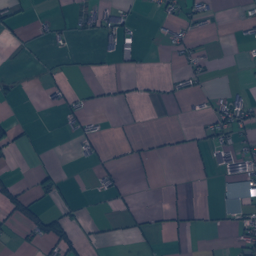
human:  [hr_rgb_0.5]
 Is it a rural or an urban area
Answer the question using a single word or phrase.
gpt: rural

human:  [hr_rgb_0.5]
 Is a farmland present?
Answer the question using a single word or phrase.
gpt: yes

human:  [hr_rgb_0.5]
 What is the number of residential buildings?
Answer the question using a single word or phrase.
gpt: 255

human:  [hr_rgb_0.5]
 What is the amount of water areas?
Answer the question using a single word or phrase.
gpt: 13

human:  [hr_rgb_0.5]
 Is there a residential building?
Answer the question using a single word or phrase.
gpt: yes

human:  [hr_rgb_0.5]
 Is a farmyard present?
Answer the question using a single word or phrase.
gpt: yes

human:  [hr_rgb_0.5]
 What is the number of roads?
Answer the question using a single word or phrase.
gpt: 58

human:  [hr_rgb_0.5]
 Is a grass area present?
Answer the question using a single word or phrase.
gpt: yes

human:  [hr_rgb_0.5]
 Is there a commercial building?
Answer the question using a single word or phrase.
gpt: yes

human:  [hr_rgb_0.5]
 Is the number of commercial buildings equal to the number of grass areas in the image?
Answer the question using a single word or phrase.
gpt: no

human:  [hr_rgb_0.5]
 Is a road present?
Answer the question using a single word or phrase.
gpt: yes

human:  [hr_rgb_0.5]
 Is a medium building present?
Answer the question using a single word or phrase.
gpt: yes

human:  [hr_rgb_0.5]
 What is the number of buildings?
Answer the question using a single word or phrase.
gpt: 267

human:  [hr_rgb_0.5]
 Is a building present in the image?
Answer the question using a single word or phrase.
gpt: yes

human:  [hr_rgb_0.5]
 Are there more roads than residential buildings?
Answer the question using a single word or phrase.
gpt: no

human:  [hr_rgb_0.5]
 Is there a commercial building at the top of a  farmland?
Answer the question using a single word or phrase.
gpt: yes

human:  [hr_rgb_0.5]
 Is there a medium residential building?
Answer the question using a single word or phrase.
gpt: yes

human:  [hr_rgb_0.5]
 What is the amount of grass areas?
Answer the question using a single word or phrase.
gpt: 127

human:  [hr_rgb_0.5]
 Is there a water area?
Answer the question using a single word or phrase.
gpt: yes

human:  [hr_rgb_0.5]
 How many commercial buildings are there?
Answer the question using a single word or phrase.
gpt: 9

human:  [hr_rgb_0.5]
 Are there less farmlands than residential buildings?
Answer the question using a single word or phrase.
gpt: yes

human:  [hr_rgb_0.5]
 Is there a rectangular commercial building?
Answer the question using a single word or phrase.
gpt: yes

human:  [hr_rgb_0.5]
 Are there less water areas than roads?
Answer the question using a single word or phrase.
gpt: yes

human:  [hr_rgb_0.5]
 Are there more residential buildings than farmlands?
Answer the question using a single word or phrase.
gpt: yes

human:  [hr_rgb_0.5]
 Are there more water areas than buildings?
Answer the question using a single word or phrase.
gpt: no

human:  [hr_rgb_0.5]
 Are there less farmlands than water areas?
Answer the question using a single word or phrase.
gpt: no

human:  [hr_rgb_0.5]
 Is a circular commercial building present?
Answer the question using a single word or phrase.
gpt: no

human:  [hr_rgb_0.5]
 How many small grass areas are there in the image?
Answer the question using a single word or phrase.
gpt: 18

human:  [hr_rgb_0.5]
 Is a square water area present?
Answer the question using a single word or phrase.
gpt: no

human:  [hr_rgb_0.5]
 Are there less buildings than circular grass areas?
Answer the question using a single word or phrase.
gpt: no

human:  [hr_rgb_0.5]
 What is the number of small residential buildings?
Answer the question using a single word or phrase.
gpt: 222

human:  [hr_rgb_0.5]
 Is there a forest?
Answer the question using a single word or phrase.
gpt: yes

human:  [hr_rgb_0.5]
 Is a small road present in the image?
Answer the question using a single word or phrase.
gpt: yes

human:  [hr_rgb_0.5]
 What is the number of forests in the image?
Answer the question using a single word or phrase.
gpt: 61

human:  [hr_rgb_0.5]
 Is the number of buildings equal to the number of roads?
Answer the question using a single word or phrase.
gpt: no

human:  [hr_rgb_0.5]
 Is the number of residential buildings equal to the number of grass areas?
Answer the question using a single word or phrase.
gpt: no

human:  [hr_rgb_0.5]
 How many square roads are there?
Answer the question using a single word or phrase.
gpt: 0

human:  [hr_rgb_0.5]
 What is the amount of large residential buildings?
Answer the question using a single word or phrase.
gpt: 9

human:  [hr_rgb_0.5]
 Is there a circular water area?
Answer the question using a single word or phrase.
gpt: no

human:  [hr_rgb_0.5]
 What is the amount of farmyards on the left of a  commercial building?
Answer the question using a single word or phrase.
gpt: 10

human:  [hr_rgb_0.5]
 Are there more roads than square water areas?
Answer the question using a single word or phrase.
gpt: yes

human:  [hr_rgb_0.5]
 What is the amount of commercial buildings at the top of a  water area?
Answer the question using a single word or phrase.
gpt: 9

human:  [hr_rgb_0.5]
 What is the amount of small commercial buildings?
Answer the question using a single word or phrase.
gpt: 6

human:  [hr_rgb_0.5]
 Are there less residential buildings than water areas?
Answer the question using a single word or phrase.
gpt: no

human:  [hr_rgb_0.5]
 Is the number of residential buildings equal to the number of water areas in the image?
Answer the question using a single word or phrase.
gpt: no

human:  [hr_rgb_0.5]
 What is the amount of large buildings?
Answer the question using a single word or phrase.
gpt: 12

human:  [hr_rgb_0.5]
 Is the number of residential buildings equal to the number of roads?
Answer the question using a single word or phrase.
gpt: no

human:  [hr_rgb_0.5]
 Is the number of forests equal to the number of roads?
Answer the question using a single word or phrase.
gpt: no

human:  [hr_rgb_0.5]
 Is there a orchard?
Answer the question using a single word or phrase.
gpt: yes

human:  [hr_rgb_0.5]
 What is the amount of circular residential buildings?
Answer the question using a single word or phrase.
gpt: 4

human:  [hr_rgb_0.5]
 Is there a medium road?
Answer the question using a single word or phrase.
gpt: no

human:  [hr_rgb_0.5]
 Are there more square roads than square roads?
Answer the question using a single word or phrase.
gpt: no

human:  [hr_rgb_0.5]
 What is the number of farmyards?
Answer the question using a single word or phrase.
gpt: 10

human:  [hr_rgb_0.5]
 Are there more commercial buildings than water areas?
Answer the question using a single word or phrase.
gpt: no

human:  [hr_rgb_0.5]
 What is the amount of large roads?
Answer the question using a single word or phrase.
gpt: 0

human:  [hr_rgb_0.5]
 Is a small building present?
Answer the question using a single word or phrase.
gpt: yes

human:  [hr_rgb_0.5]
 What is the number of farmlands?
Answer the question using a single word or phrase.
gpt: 113

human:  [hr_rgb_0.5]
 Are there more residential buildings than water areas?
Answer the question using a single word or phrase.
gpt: yes

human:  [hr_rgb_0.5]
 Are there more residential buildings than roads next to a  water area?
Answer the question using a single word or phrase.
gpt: yes

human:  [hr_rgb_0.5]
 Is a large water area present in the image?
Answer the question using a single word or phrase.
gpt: yes

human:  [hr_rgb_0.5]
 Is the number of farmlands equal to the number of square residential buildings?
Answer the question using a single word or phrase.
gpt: no

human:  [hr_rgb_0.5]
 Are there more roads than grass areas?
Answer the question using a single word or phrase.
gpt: no

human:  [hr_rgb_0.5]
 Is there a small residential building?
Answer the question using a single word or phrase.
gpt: yes

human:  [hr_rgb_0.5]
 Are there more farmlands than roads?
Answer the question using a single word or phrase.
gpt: yes